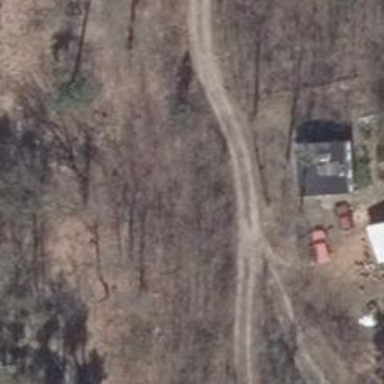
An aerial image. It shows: Driveway with sandy surface.